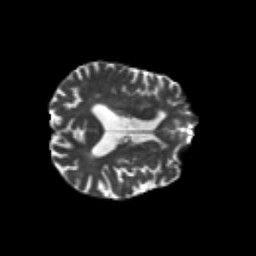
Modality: T2w
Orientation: axial
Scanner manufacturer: siemens
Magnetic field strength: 3 T
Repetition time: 6.8 s
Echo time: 0.093 s